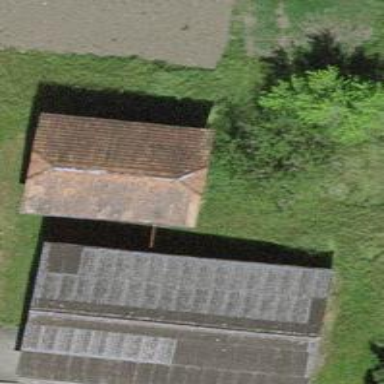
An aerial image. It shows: Rural barn.